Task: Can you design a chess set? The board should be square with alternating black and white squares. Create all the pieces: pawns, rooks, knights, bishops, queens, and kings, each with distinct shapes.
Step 4623:
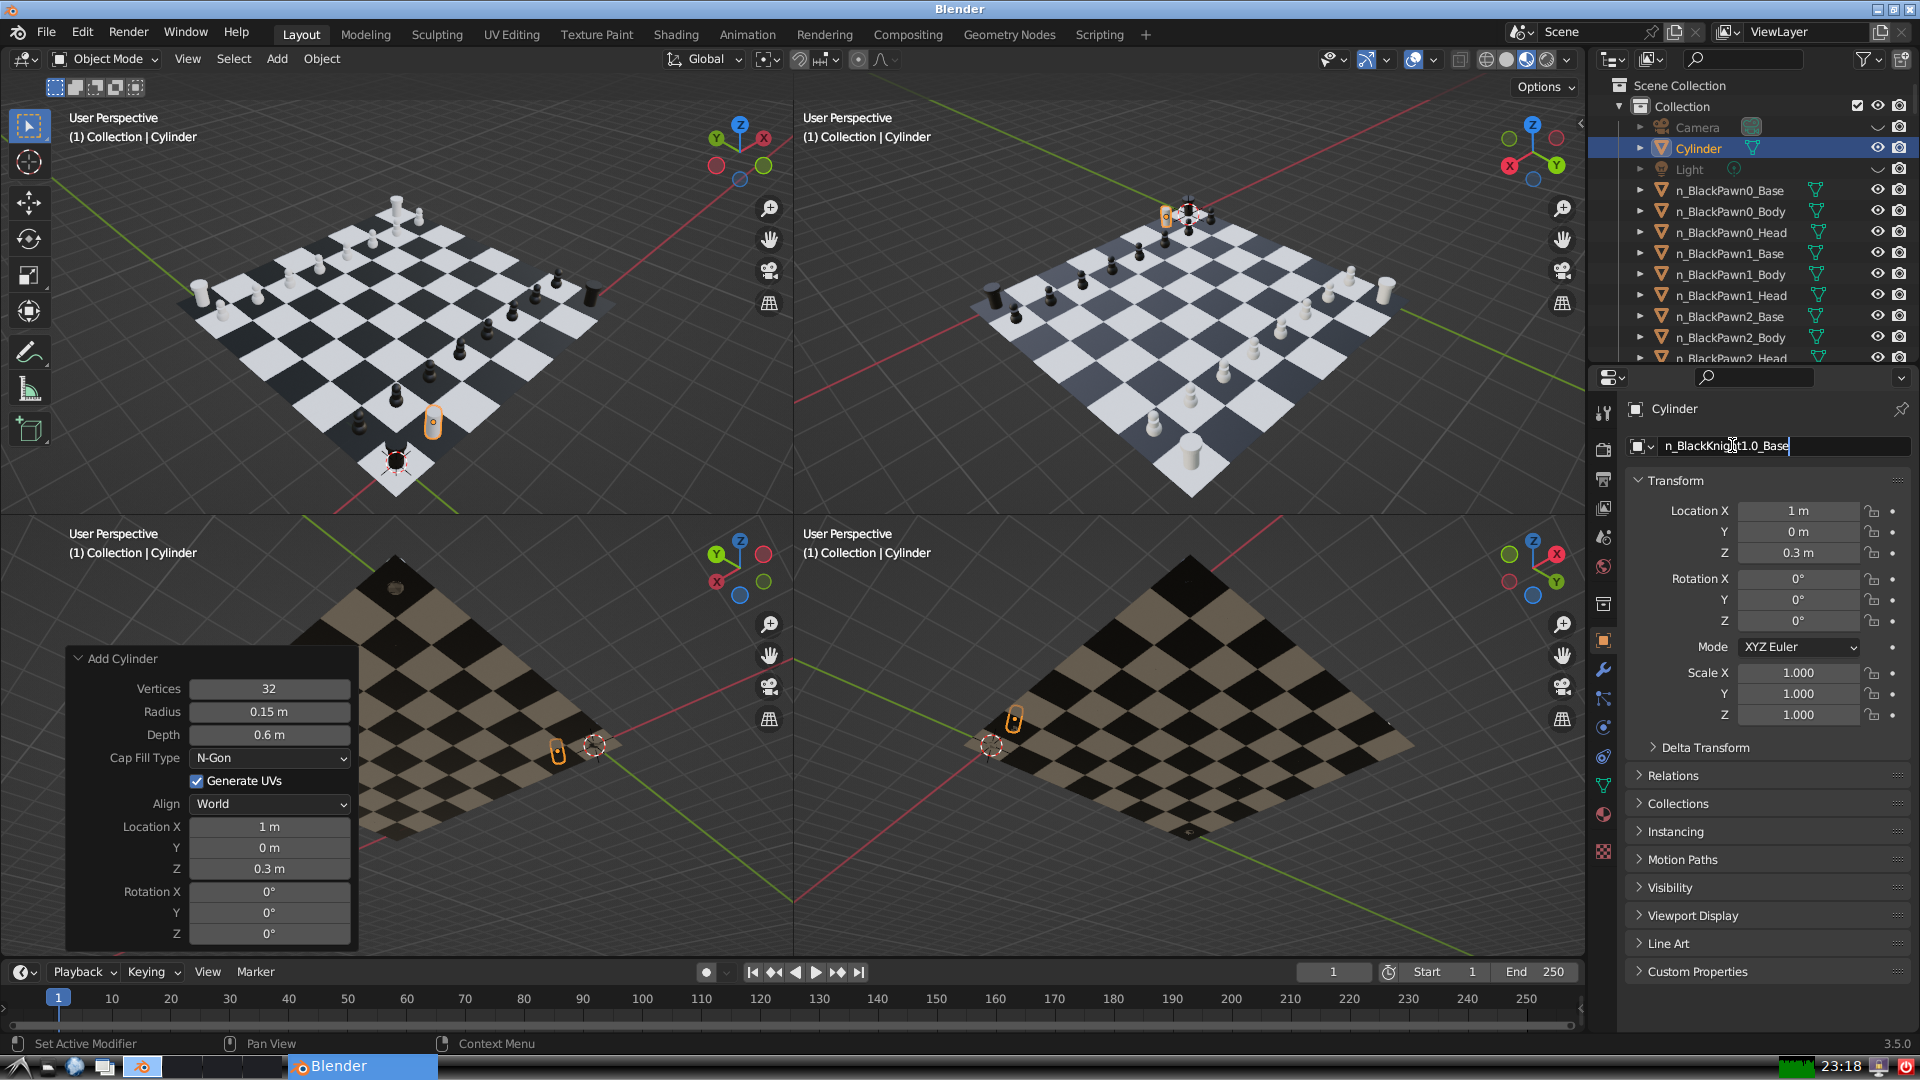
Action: {"key_press": ['Return']}